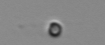
Label: nanoplankton_mix